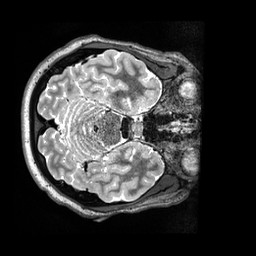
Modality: T2w
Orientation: axial
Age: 16
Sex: female
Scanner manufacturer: siemens
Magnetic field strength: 3 T
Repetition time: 3.2 s
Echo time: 0.564 s